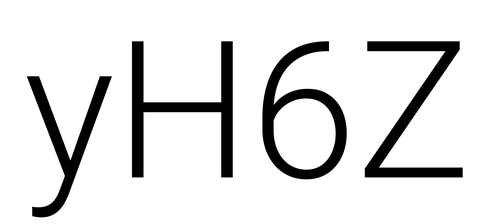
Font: Roboto_Light